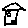
Label: house